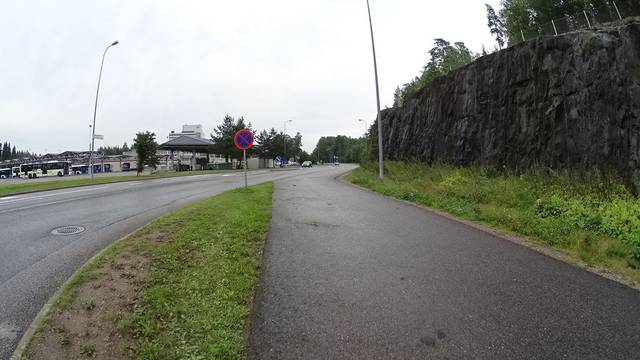
Region: Finland
Coordinates: 60.202, 24.751